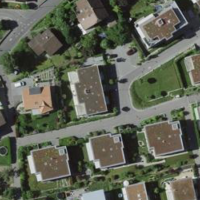
EUNIS habitat code: 52
Species observed at this site:
Lamium galeobdolon
Dianthus armeria